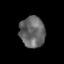
Tissue: prostate
Cell type: Epithelial cells
Senescence score: 0.2783
Nuclear area (px): 770
Mean DAPI intensity: 101.636